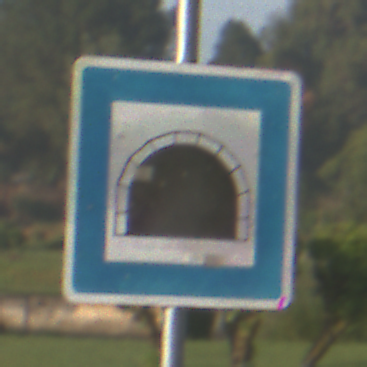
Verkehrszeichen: Tunnel
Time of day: SunriseSunset
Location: Outdoor (Suburban)
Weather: PartlyCloudy
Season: NotSpecified
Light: Natural